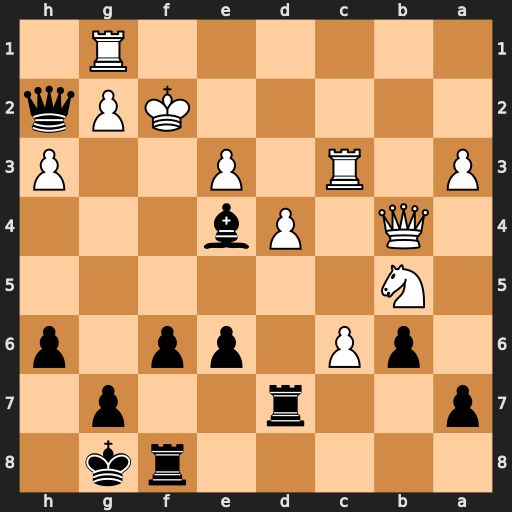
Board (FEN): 5rk1/p2r2p1/1pP1pp1p/1N6/1Q1Pb3/P1R1P2P/5KPq/6R1
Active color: b
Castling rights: -
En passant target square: -
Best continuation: Rd5 Qxf8+ Kxf8 c7 Rf5+